高二 · 度量几何学
26. (2019 浙江 14) 在 $\triangle A B C$ 中, $\angle A B C=90^{\circ}, A B=4, B C=3$, 点 $D$ 在线段 $A C$ 上, 若 $\angle B D C=45^{\circ}$,

则 $B D=$ \$ \qquad \$ .
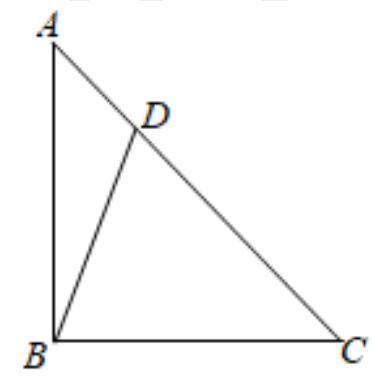
答案: 在直角三角形 $A B C$ 中, $A B=4, B C=3, A C=5, \sin C=\frac{4}{5}$ ，

在 $\triangle B C D$ 中, $\frac{B D}{\sin C}=\frac{B C}{\sin \angle B D C}$, 可得 $B D=\frac{12 \sqrt{2}}{5}$;

$\angle C B D=135^{\circ}-C, \quad \sin \angle C B D=\sin \left(135^{\circ}-C\right)=\frac{\sqrt{2}}{2}(\cos C+\sin C)=\frac{\sqrt{2}}{2} \times\left(\frac{4}{5}+\frac{3}{5}\right)=\frac{7 \sqrt{2}}{10}$,

所以 $\cos \angle A B D=\cos \left(90^{\circ}-\angle C B D\right)=\sin \angle C B D=\frac{7 \sqrt{2}}{10}$.